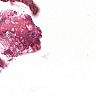
Metastatic tissue present: no